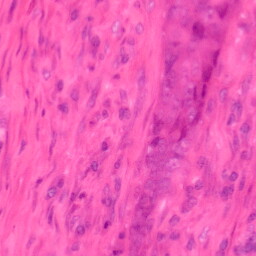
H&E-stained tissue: Colon